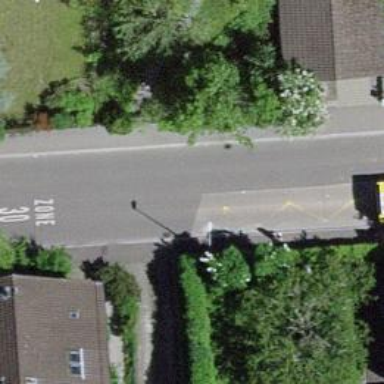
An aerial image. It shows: Sidewalk.